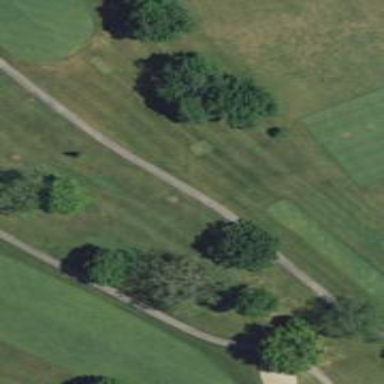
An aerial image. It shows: Service road designated as golf cart path.